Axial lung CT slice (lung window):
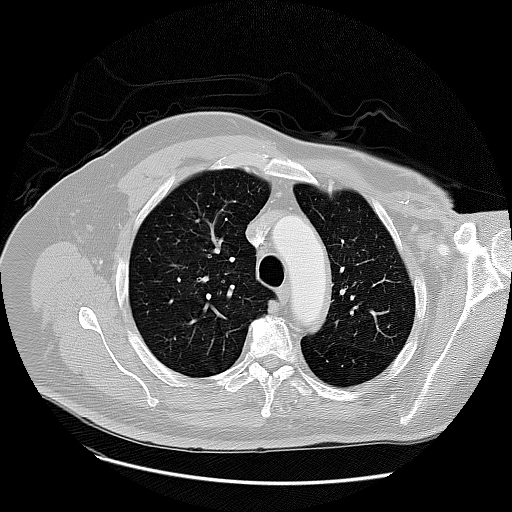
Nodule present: no